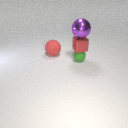
small green rubber sphere below small red metal cube